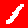
Digit: 1